Question: I have some dates in cells as ISO standard (YYYY/MM/DD) but I'm being asked to change it to DD MMMMMMMM YYYY e.g. 1 January 2018.
There are multiple dates in a single cell, I've checked a few sites and unable to find some VBA I can use to search for YYYY/MM/DD format and change to DD MMMMMMMM YYYY.
Would any one know some VBA / Links which can help change all the dates in one rather than a manual effort.
[
Currently I've tried but my VBA is below novice at best so unable to reverse engineer the below solutions.
<URL>
<URL>
<URL>
<URL>
EDIT:
Output with Karthick's solution below. The only problem is the first date is changed but the Line breaks from ALT+Enter are lost and formatting goes iffy.
<URL>
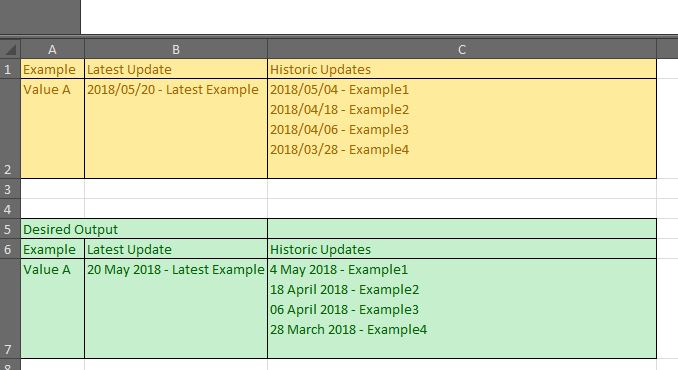
Answer: Try with below formula
'''
=TEXT(LEFT(C2,10),"DD MMMMMMMM YYYY")&MID(C2,11,LEN(C2))
'''
<URL>
Please use the vba code to get your desired result.
'''
Sub test()
Dim a, b As String
Dim str1, str2 As Long
a = Range("C2").Value
str1 = Split(a, Chr(10))
str2 = UBound(str1)
For i = 0 To str2
b = b & Format(Left(str1(i), 10), "DD MMMM YYYY") & Mid(str1(i), 11, Len(str1(i))) & Chr(10)
Next i
Range("D2").Value = b
End Sub
'''
<URL>